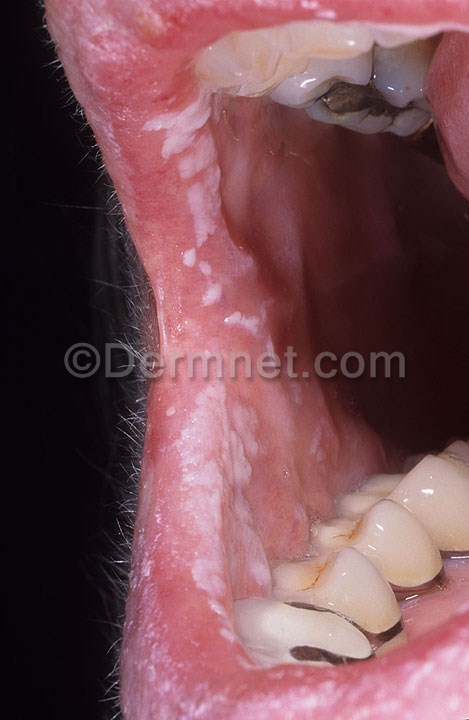
Disease: Tinea Ringworm Candidiasis and other Fungal Infections